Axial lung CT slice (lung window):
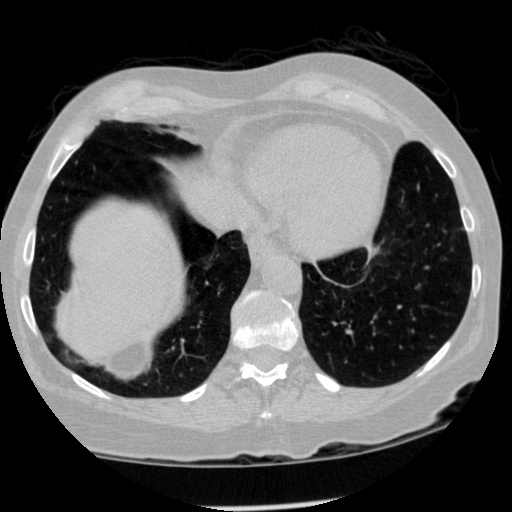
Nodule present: no